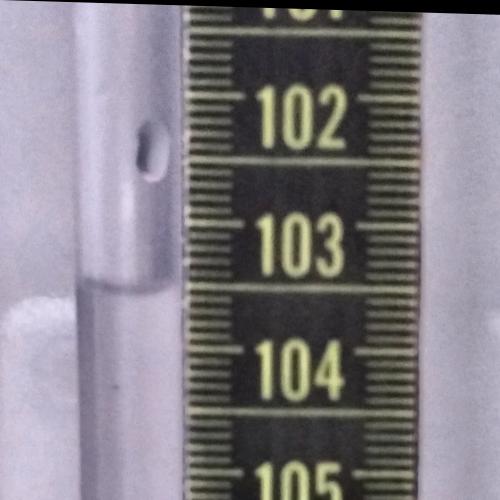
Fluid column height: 103.5 cm